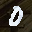
Label: 0